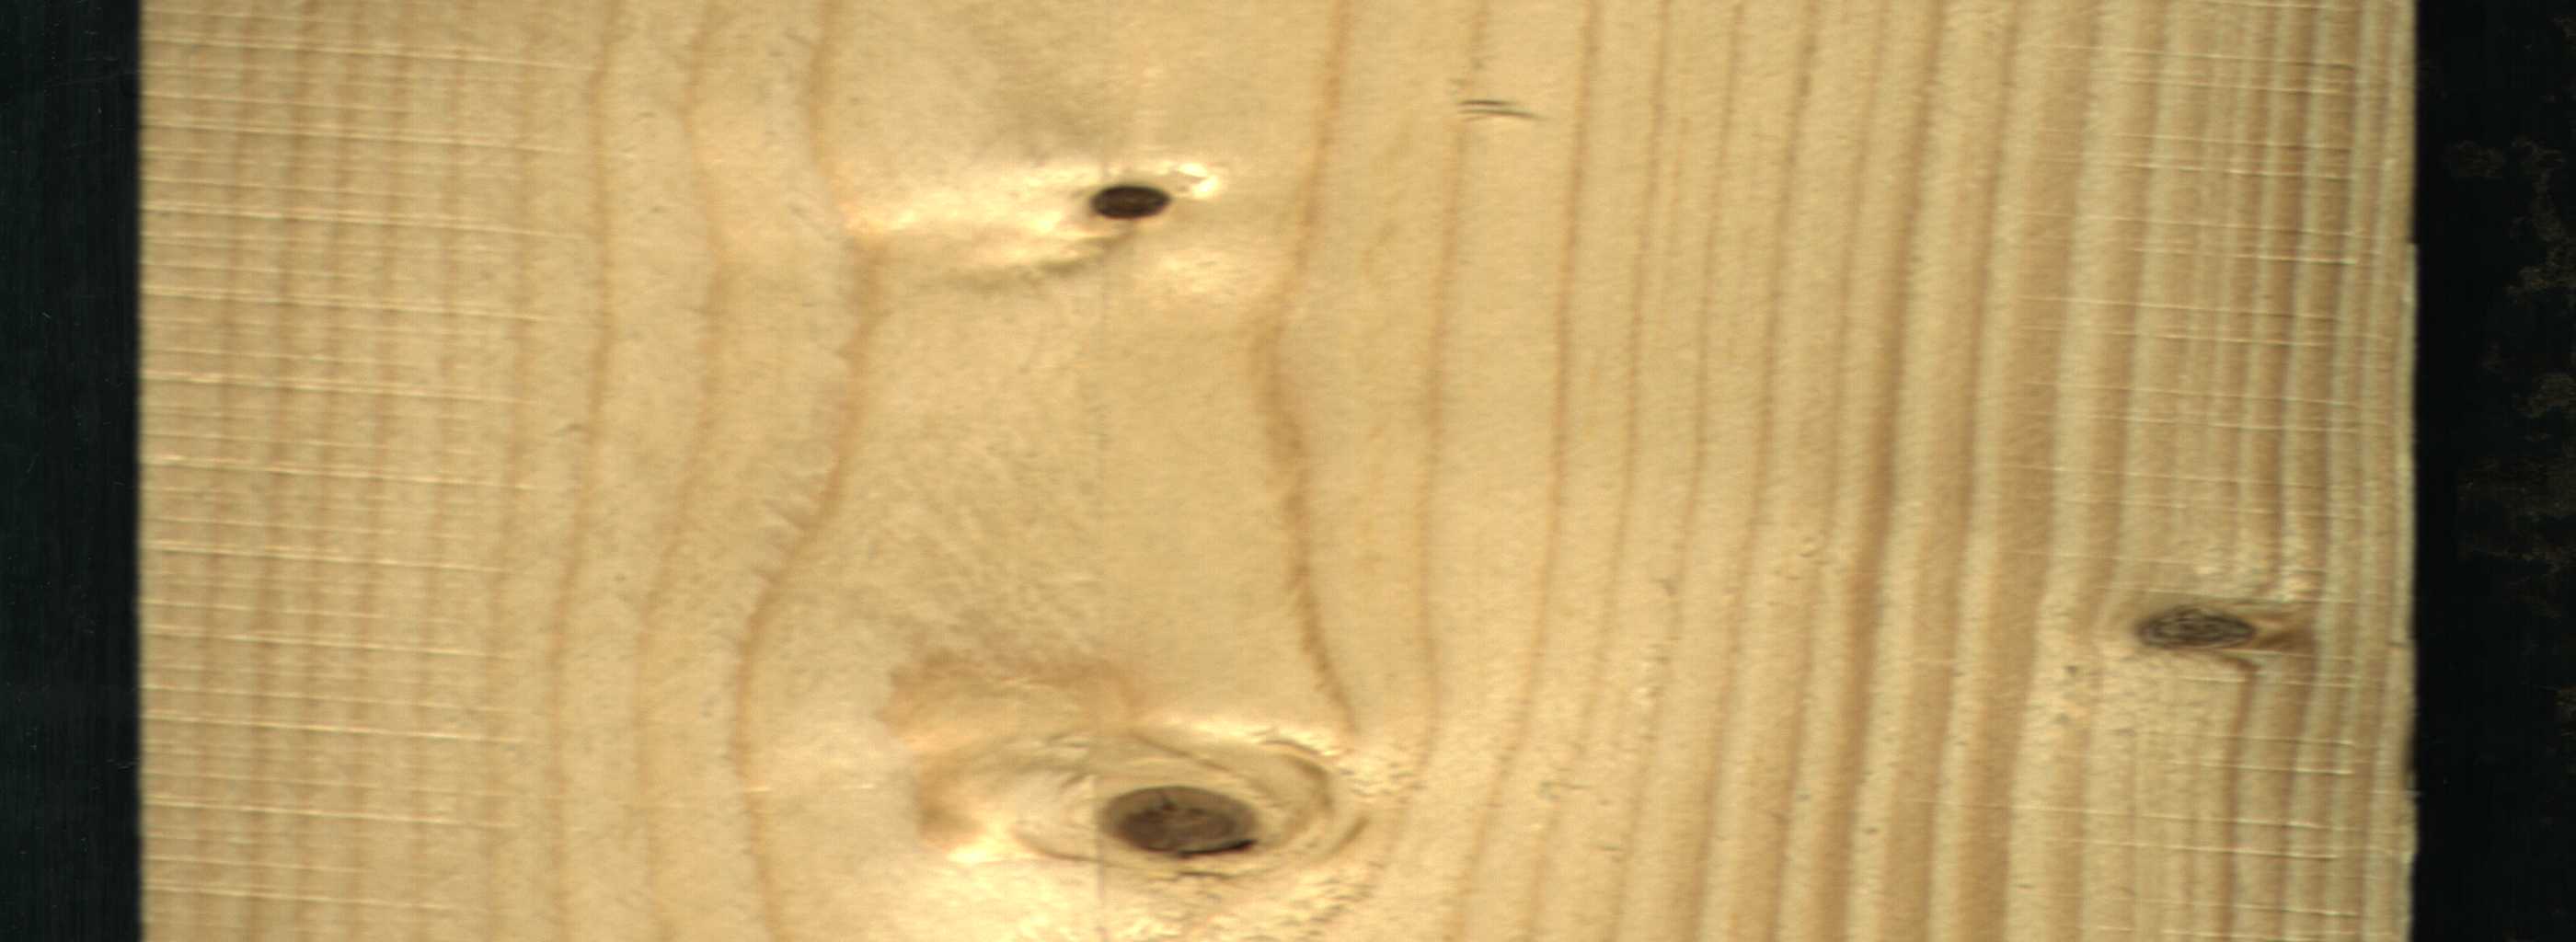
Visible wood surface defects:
Dead_Knot
Live_Knot
Live_Knot